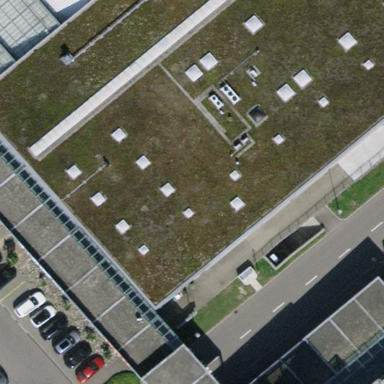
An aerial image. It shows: View of roof of building.